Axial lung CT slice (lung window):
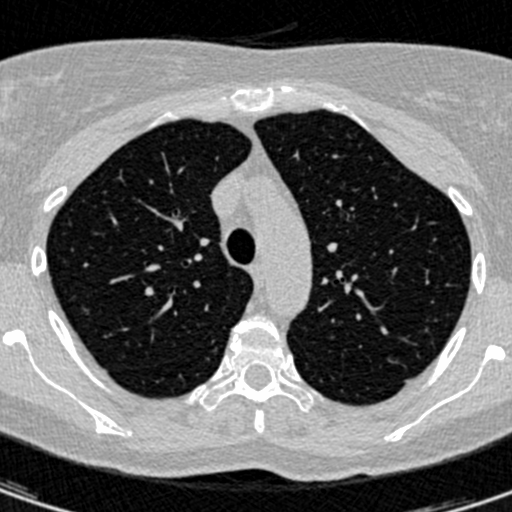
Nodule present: no